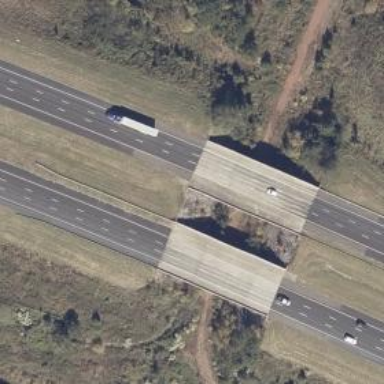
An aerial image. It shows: Viaduct bridge over motorway.